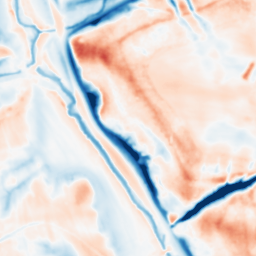
Category: multiscale
Decomposition family: dog
Decomposition parameters: sigma_low: 1
sigma_high: 10
Upsampling method: sinc_hamming
Upsampling parameters: scale: 4
kernel_size: 8
Upsampling scale: 4